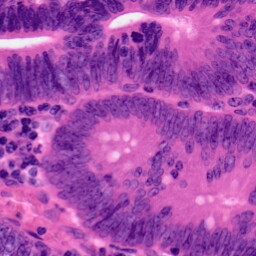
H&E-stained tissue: Colon